Question: How do I create a html checkbox that looks like the mobile ON/OFF checkbox?

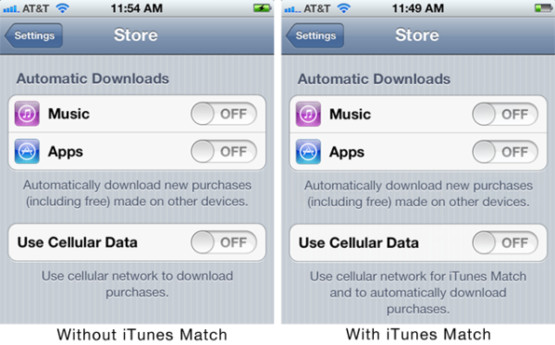
Answer: Here is a solution: <URL>